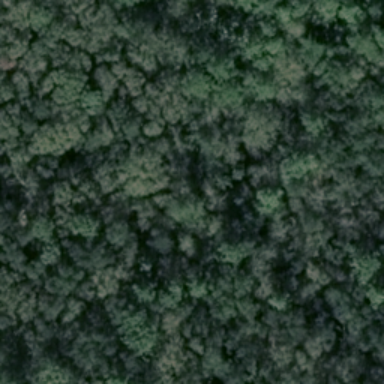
This is a forest with lots of green plants in the shadow .